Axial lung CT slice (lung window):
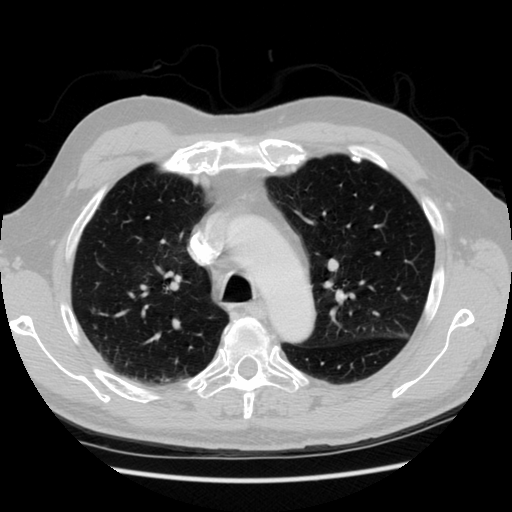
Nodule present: yes
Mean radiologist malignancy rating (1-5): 1